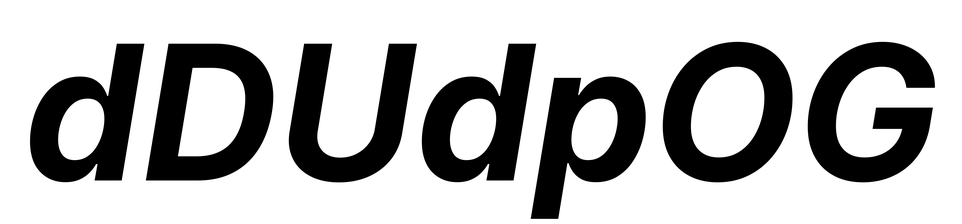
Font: Inter-Italic_Bold_Italic